Question: I started with <URL> to work. I try some tutorials but now I have come to a blocked state.
One this way I bind the rules and the messages to my form. Otherwise I do nothing with jquery on my form
'''
$("#myform").validate({...})
'''
Custom Code what I want to run.
'''
$("#myform").find("#id_select_to").find("option").prop("selected", true);
'''
How I can run custom code before the validation starts.
'"#id_select_to"' is the second pane what should get selected before validate. Widget is from the Django Admin.

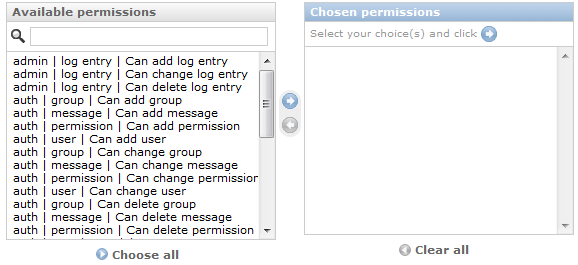
Answer: I found my answer on this answer <URL>
How I can run custom code.
'''
$("#myform").validate({
select: {
required: {
depends:function(){
$("#myform").find("#id_select_to").find("option").prop("selected", true);
return true;
}
},
},
})
'''
Works very well.